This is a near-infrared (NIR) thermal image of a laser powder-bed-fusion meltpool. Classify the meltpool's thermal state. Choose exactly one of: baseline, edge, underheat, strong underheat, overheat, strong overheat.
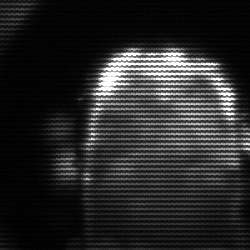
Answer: baseline